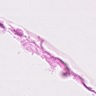
Metastatic tissue present: no